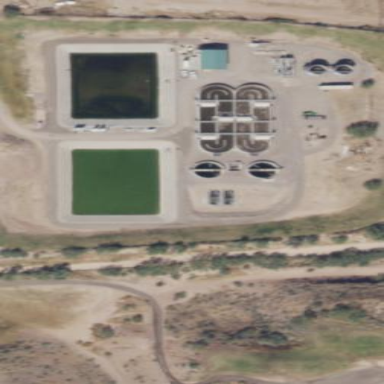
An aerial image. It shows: Wastewater plant.